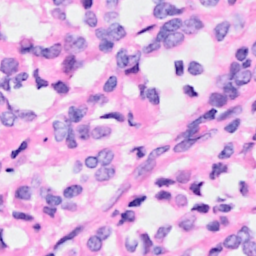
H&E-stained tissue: Breast